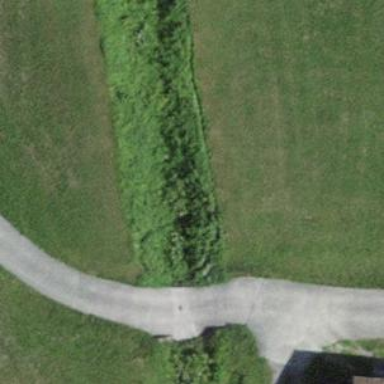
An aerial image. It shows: Culvert tunnel.